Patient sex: F
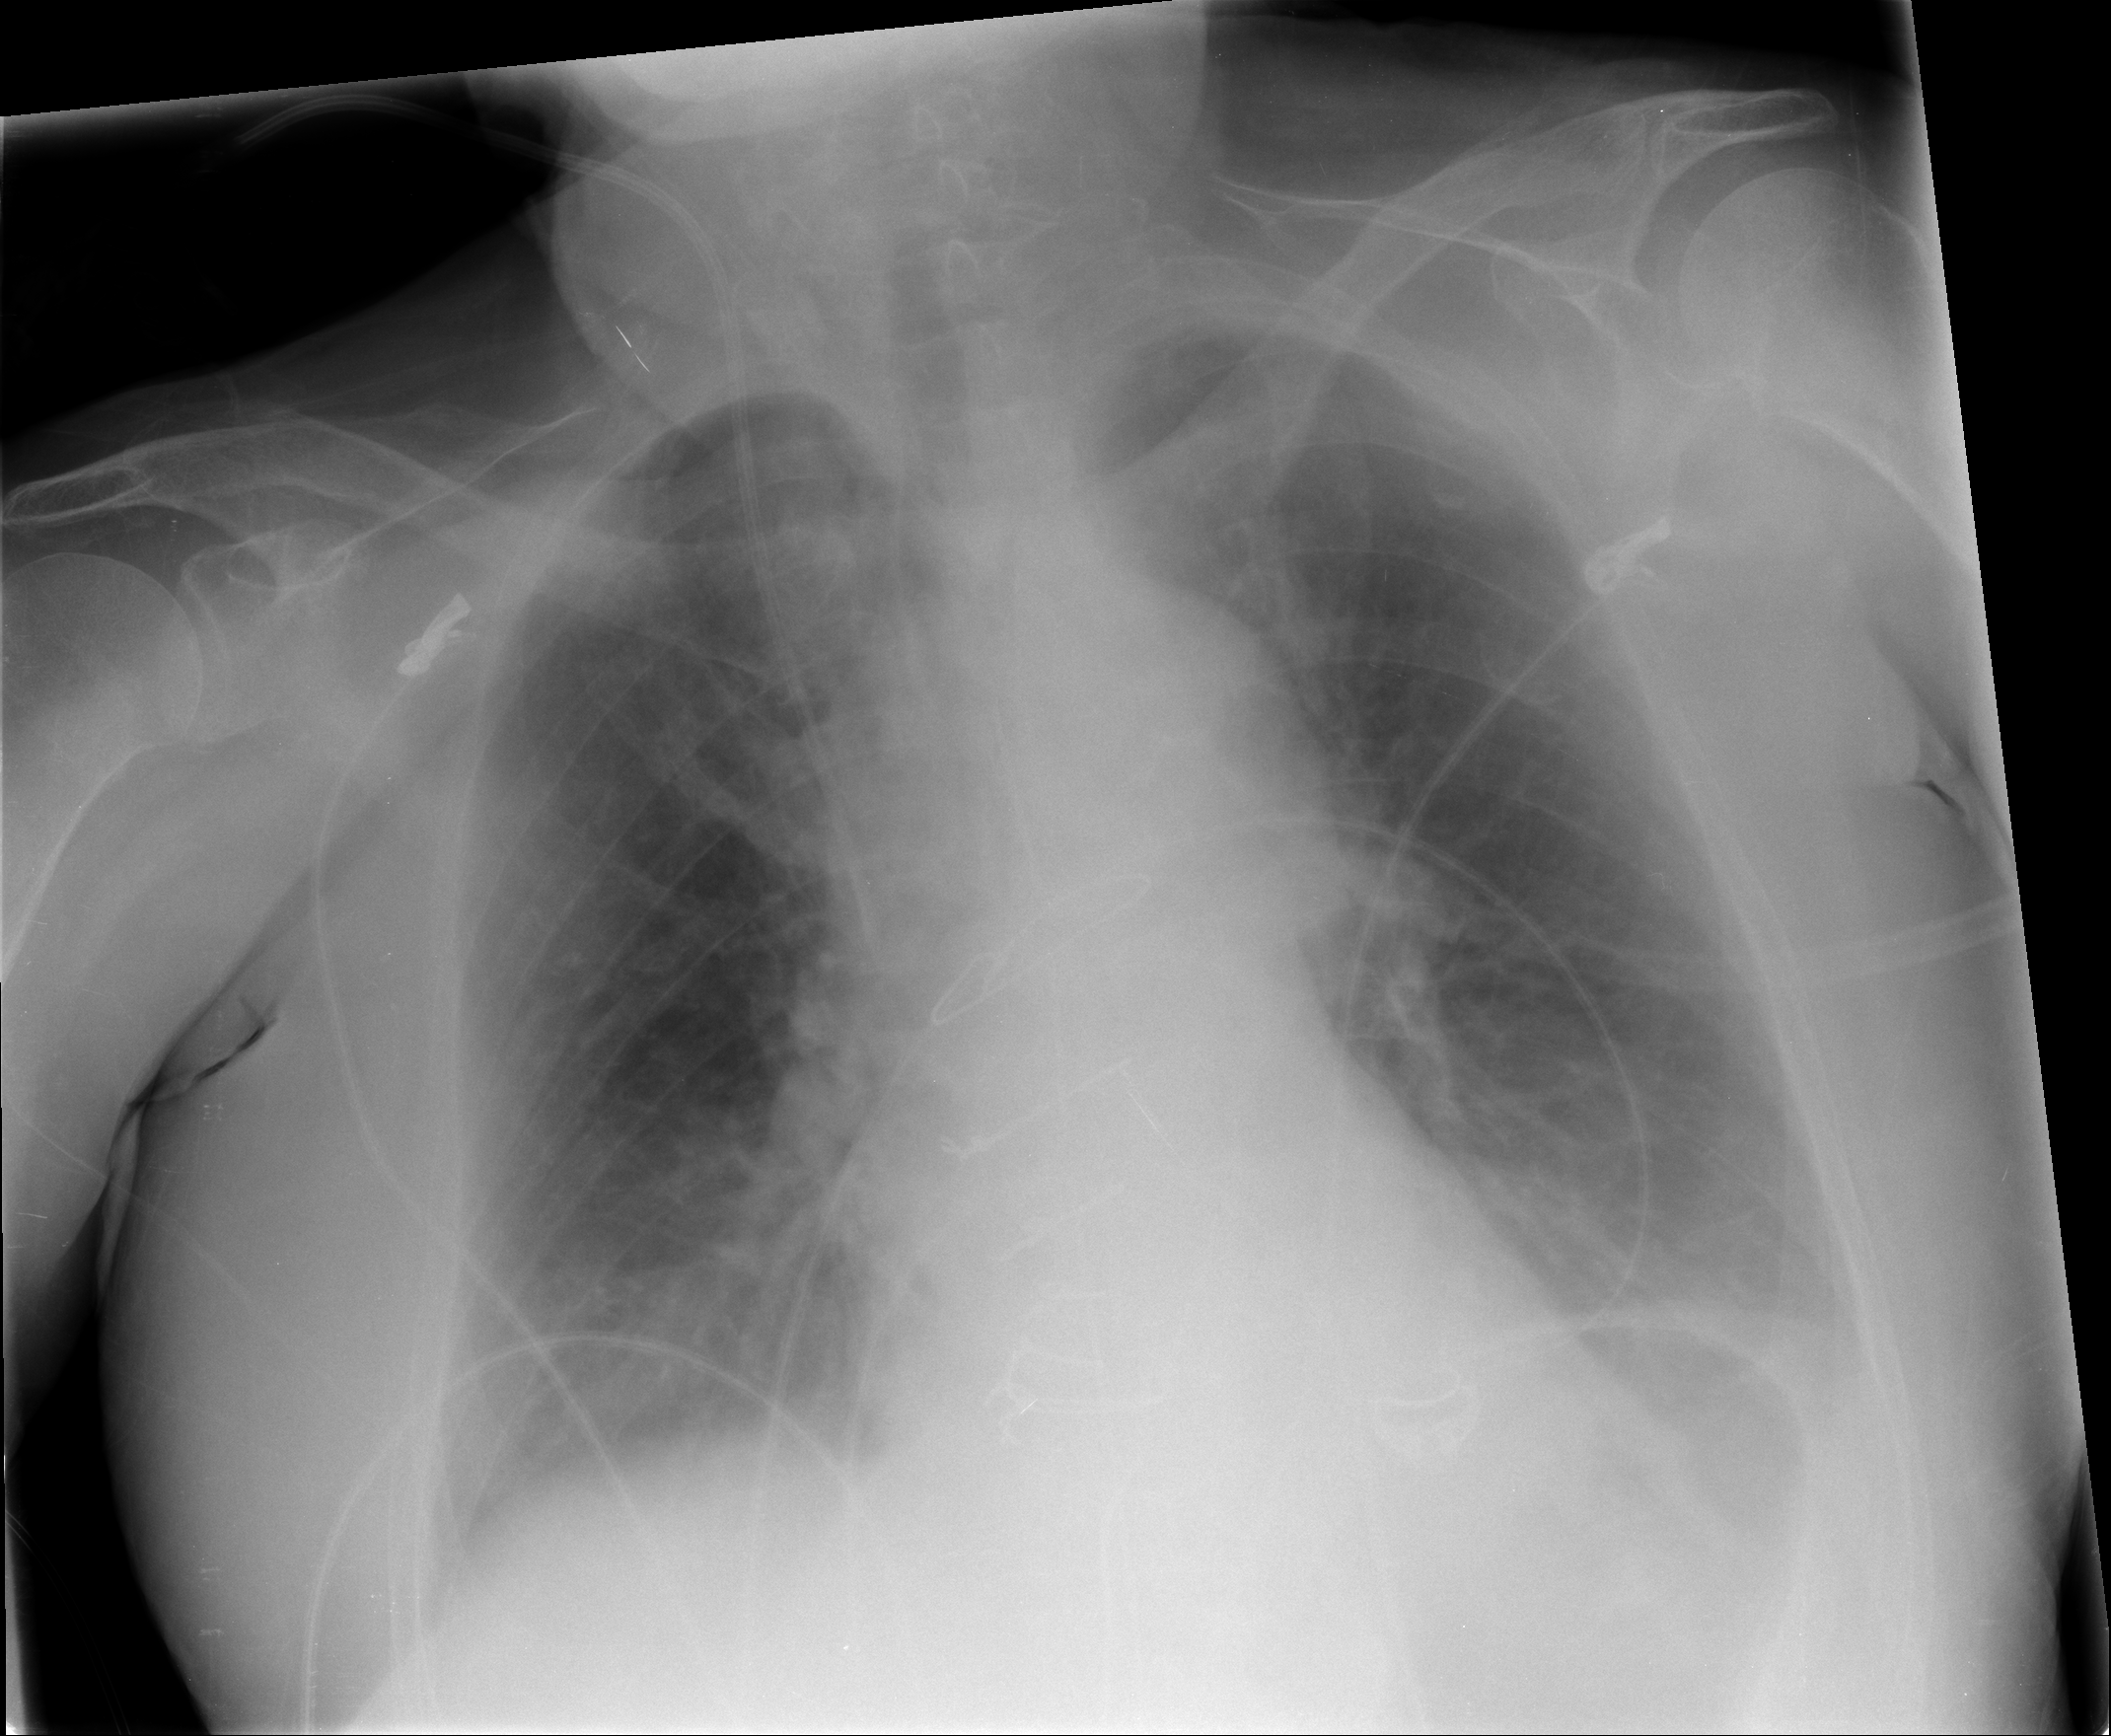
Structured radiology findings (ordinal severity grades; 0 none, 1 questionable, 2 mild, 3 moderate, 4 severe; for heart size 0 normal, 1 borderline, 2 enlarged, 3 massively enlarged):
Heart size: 0
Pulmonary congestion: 2
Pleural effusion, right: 2
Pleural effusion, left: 2
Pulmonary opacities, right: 1
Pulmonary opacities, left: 1
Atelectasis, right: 2
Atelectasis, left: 2